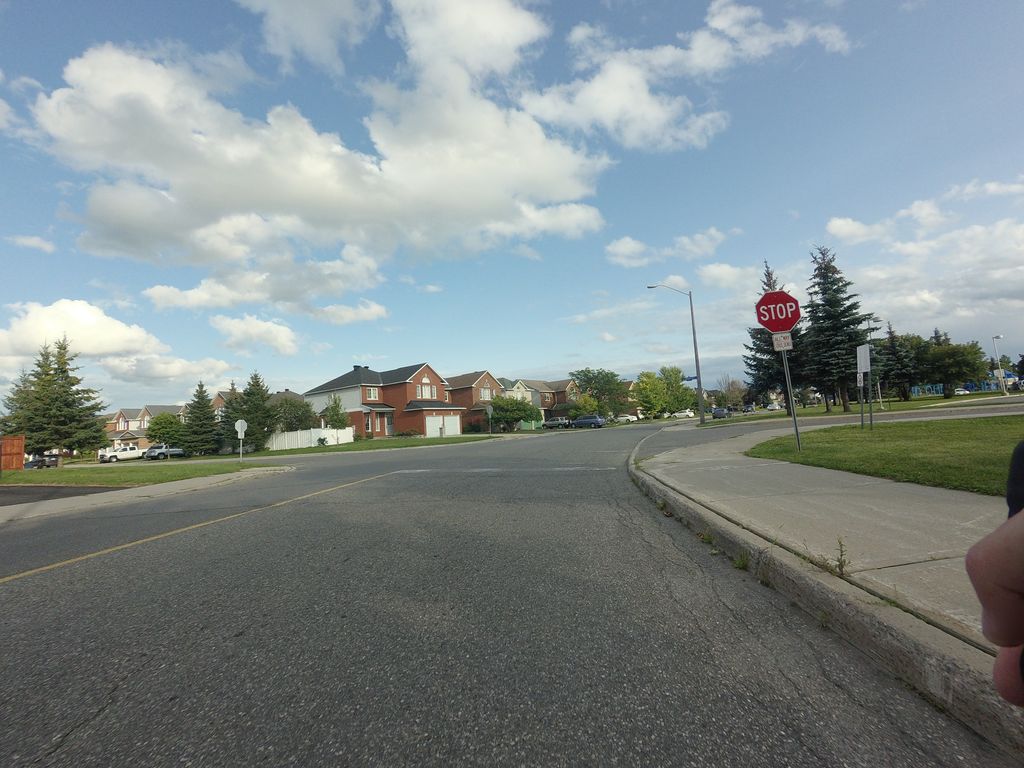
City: ottawa-gatineau